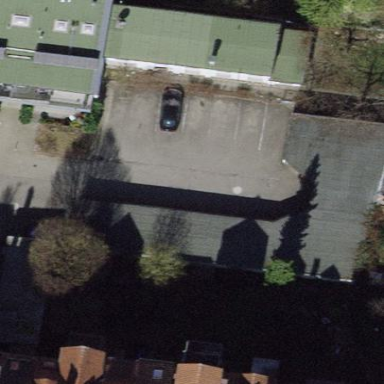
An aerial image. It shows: Group of garages.